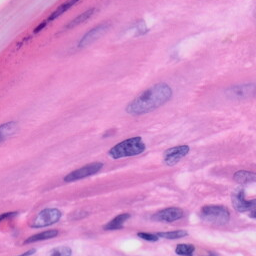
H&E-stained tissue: Skin